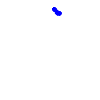
Particle: electron